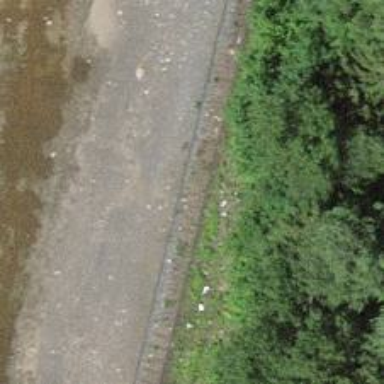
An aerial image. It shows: Single-track railway spur.